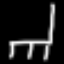
Label: chair